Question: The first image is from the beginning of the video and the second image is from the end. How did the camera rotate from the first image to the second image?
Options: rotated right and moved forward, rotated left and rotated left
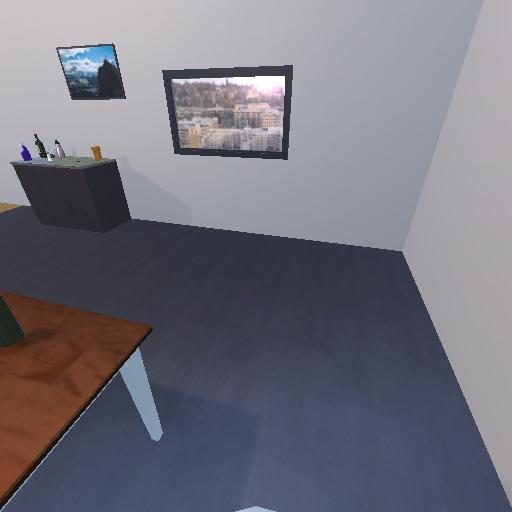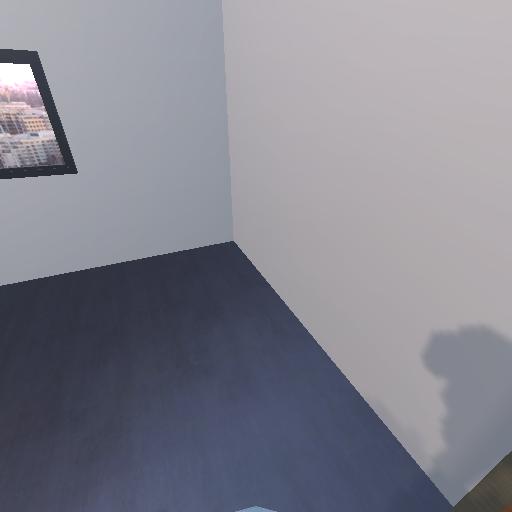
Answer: rotated right and moved forward